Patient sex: M
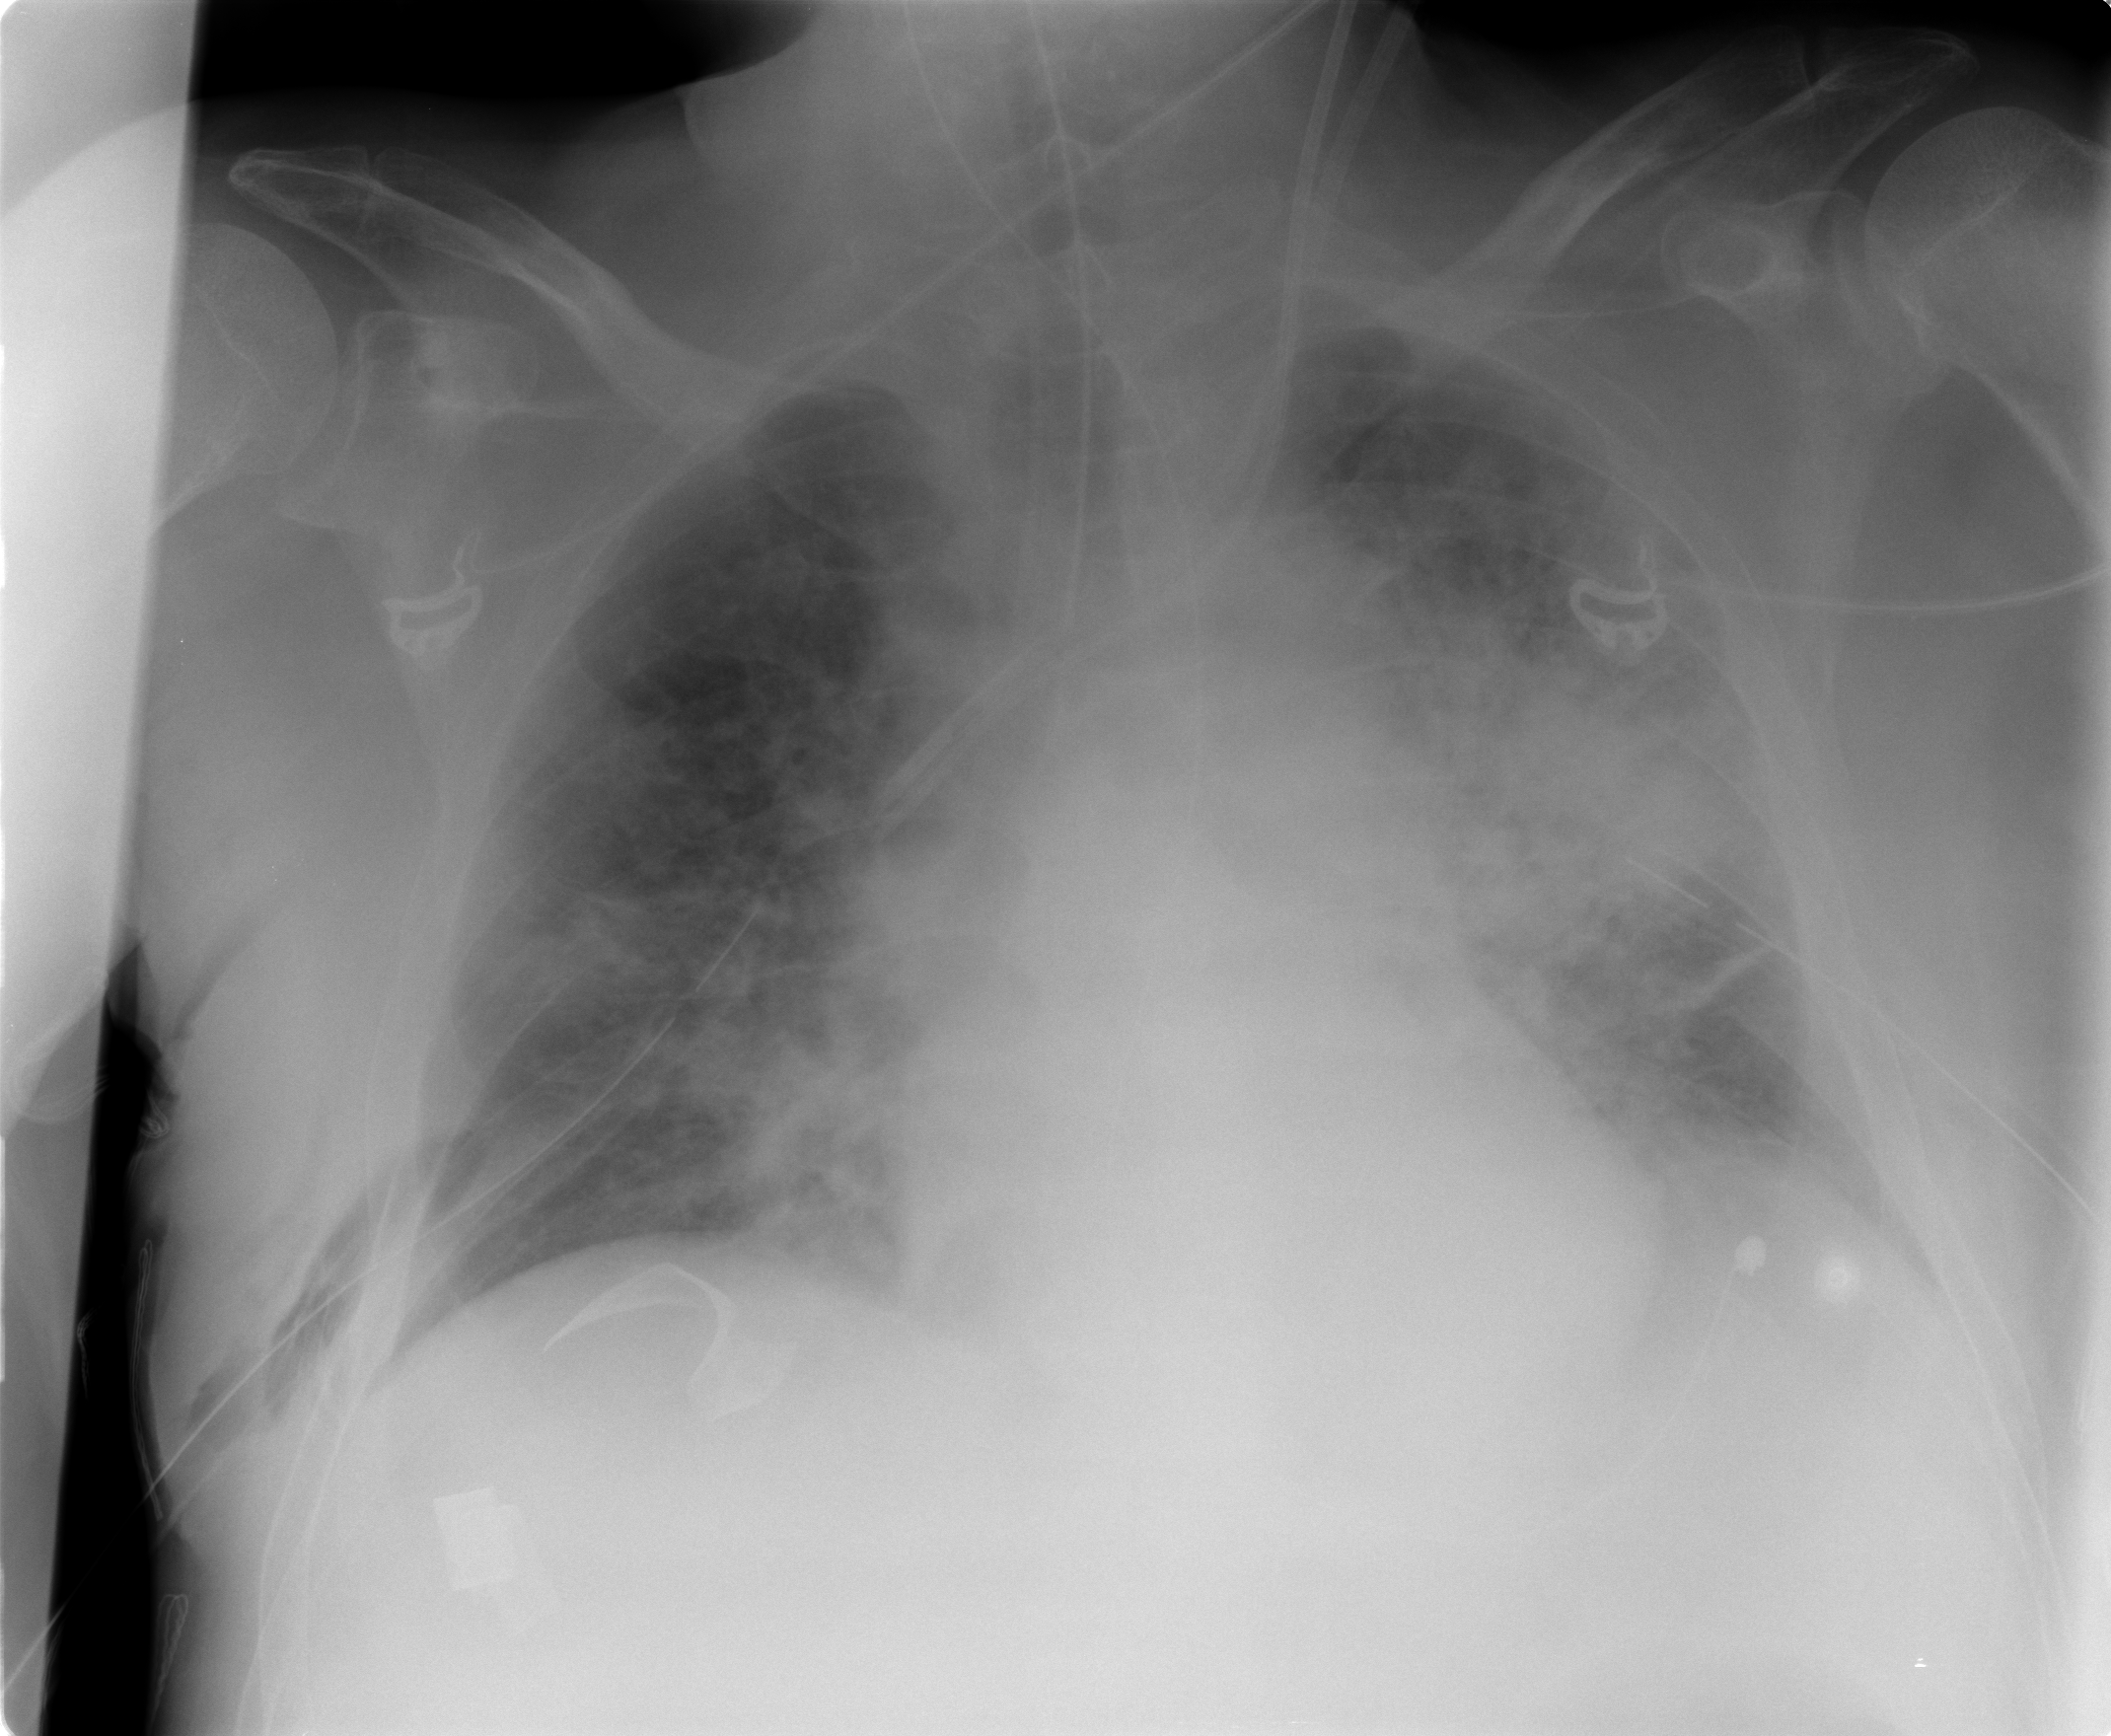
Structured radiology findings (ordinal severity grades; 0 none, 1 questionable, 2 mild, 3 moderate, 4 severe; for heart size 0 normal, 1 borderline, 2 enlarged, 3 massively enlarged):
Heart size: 0
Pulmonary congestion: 0
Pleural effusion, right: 0
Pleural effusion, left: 1
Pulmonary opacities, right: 2
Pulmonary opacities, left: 3
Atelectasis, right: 2
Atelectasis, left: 2